Question: I follow <URL> question.
I have downloaded files but I can not find
country_code_index (for Iran Or other country) in it.
I use this command in ubuntu command line :
> ogrinfo ne_10m_admin_1_states_provinces.dbf -al > Out.txt
out.txt's content is :

How to find '--country_code_index' AND '--country_name_index' ?
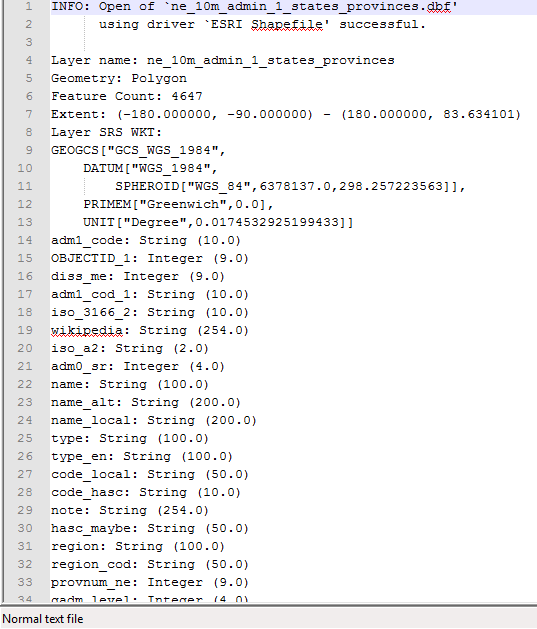
Answer: Go through <URL> which has very good information about all the steps required to generate a new map from public data.
Linux users can install a very handy tool SAGA-GIS to generate required shape file and then use <URL> plugin.
country_code_index is the index of attribute which will be used as code name for specific region on map and country_name_index is the attribute which will be shown as label of region on map. Attributes chosen for these should have unique values in map data table.